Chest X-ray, PA view. Patient: 52 years old, sex M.
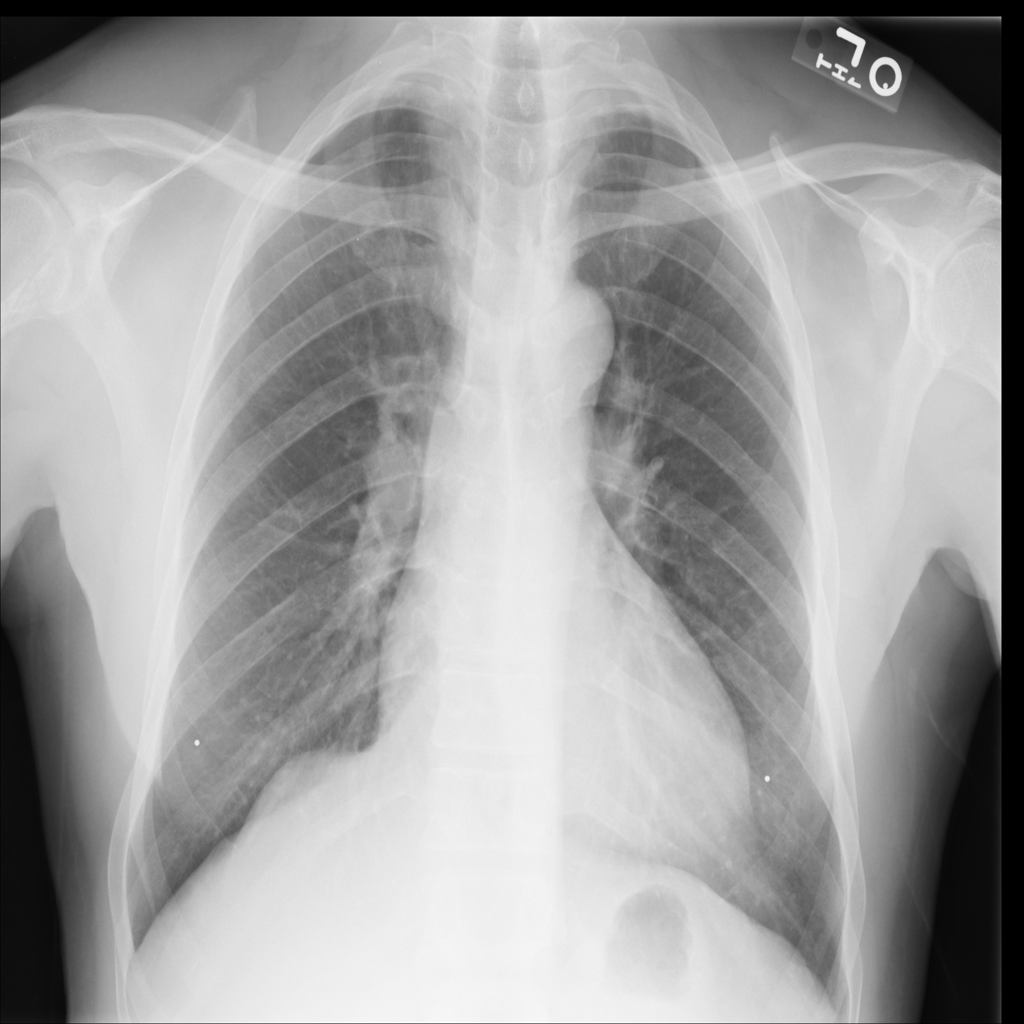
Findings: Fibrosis